【题型】解答题　【知识点】平面几何　【难度】easy
如图，在 $\triangle ABC$ 中，$AB=AC$，$AD$ 是 $\triangle ABC$ 的角平分线，$BE$ 平分 $\angle ABC$ 交 $AD$ 于点 $E$，点 $O$ 在 $AB$ 边上，以点 $O$ 为圆心的 $\odot O$ 经过 $B$，$E$ 两点，交 $AB$ 于点 $F$.

(1) 求证：$AE$ 是 $\odot O$ 的切线；

(2) 若 $\angle BAC=60^\circ$，$AC=6$，求阴影部分的面积.
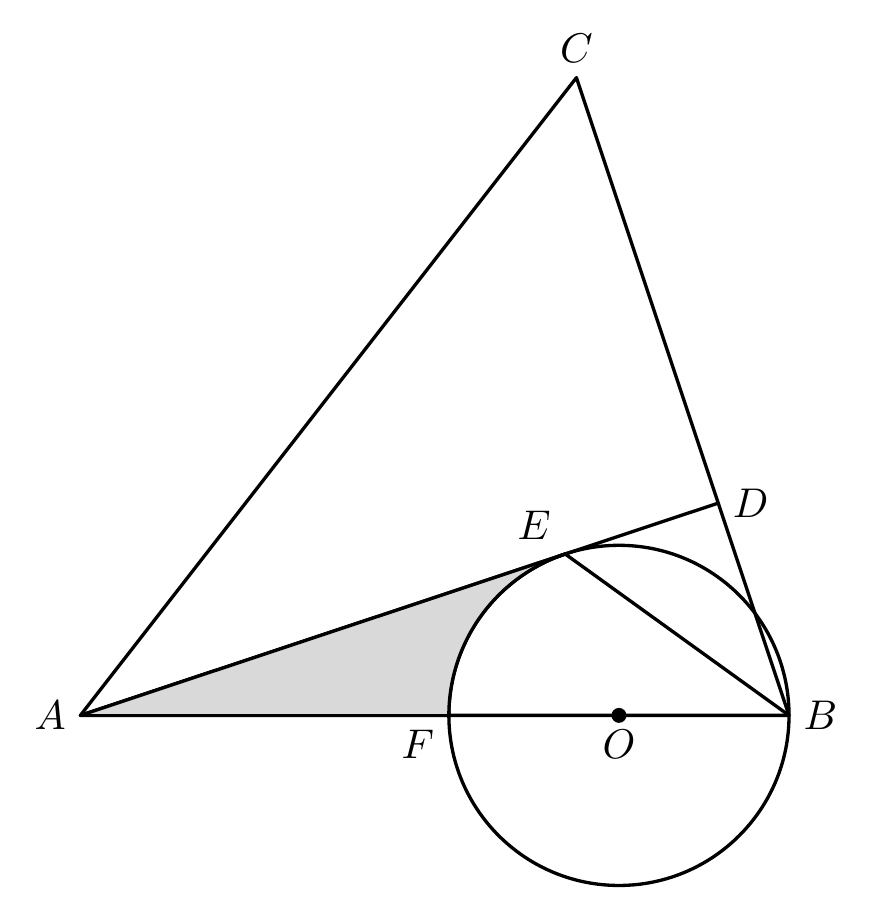
【解答】
\textbf{【答案】} (1) 见解析

(2) $2\sqrt{3} - \dfrac{2\pi}{3}$

\textbf{【分析】}

\textbf{【详解】} (1) 证明：连接 $OE$，如图所示：

则 $OE=OB$，

$\therefore \angle OEB = \angle OBE$，

$\because BE$ 平分 $\angle ABC$，

$\therefore \angle OBE = \angle CBE$，

$\therefore \angle OEB = \angle CBE$，

$\therefore OE \parallel BC$，

$\therefore \angle AEO = \angle ADB$，

$\because AB=AC$，$AD$ 平分 $\angle BAC$，

$\therefore AD \perp BC$，

$\therefore \angle ADB=90^\circ$，

$\therefore \angle AEO=90^\circ$，

$\therefore OE \perp AD$，

$\therefore AE$ 与 $\odot O$ 相切；

（2）解：$\because AB=AC$，$AD$ 平分 $\angle BAC$，

$\therefore \triangle ABC$ 是等边三角形，

$\therefore AB=6$，

设 $\odot O$ 的半径为 $r$，则 $OA=6-r$，

$\because OE \parallel BC$，

$\therefore \triangle AOE \backsim \triangle ABD$，$\angle EOF=60^\circ$，

$\therefore \dfrac{OA}{AB}=\dfrac{OE}{BD}$，

即 $\dfrac{6-r}{6}=\dfrac{r}{3}$，

解得：$r=2$，

$\therefore OE=2$，$AO=4$，

$\therefore AE=2\sqrt{3}$，

$\therefore$ 阴影部分的面积 $=\dfrac{1}{2} \times 2\sqrt{3} \times 2 - \dfrac{60 \cdot \pi \times 4}{360}=2\sqrt{3}-\dfrac{2}{3}\pi$.
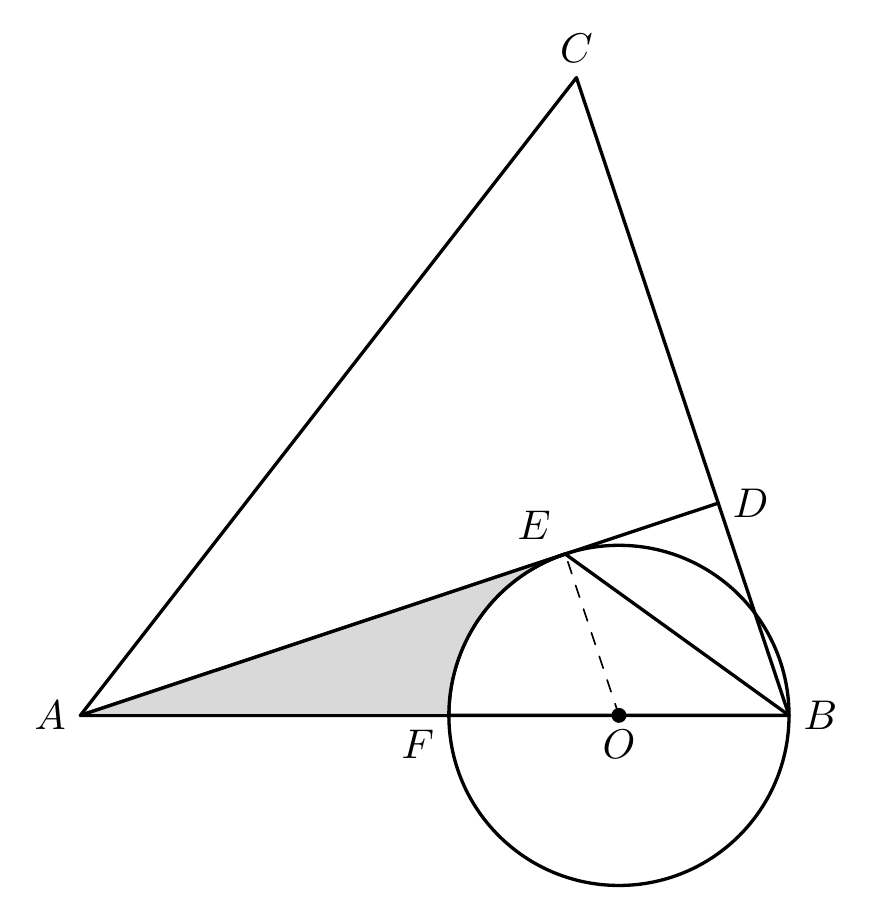